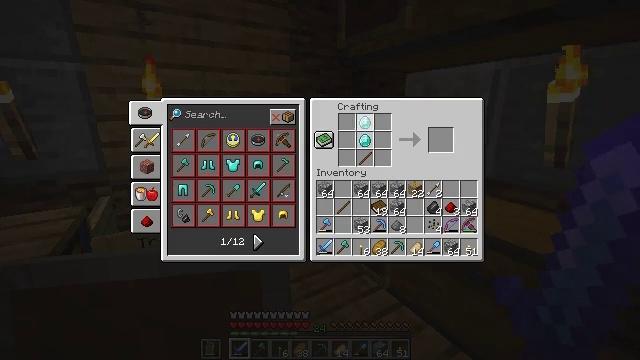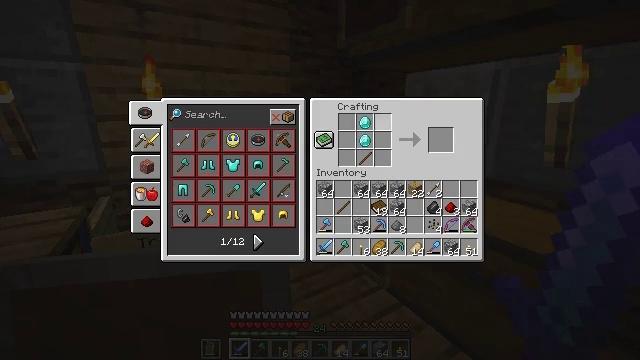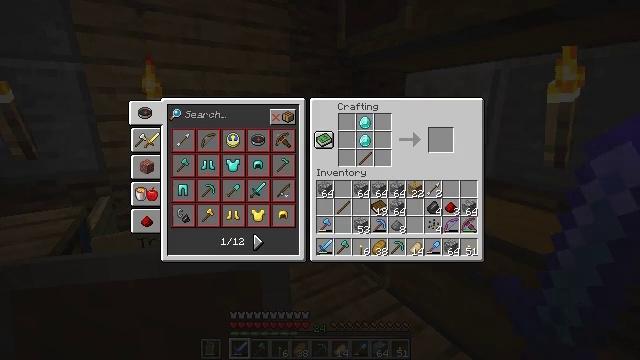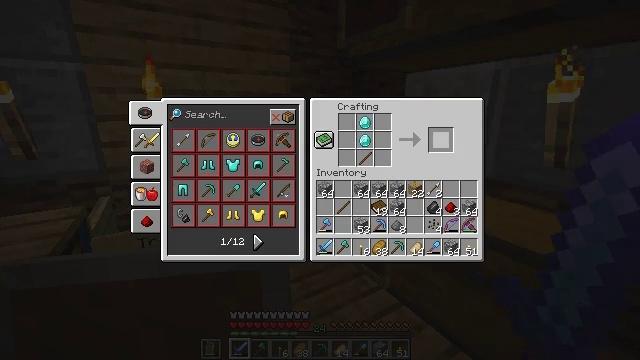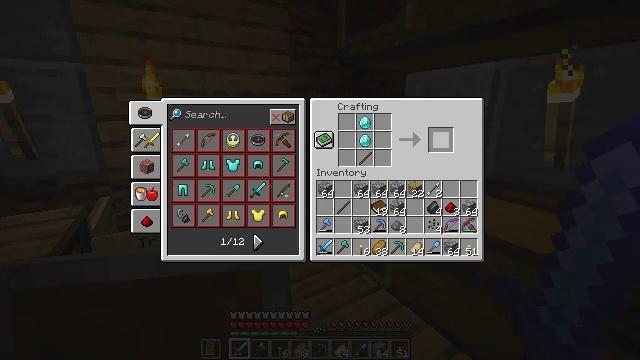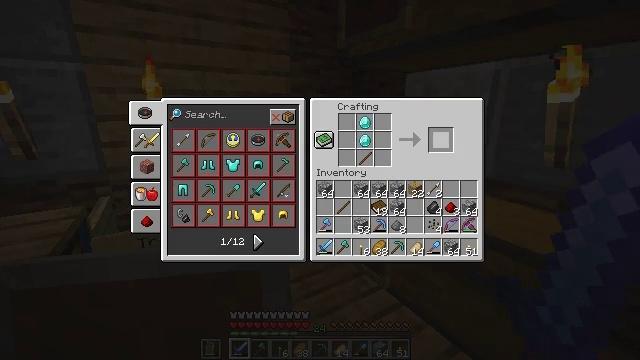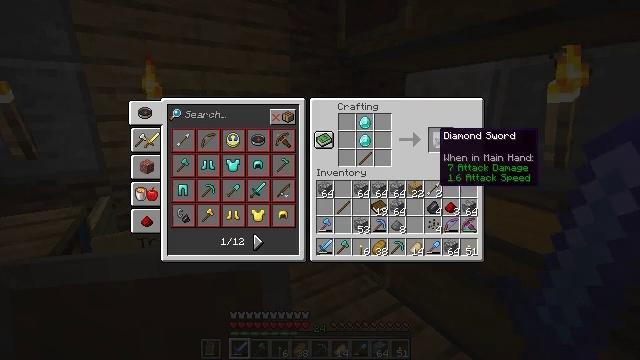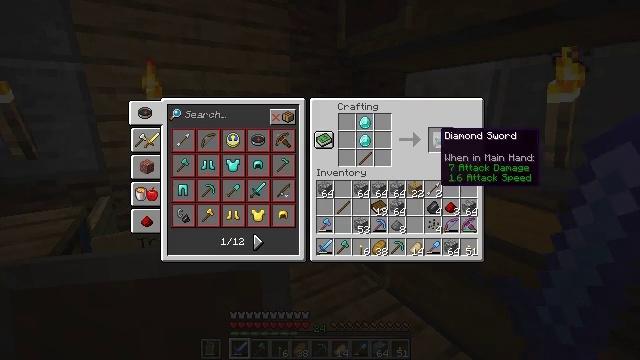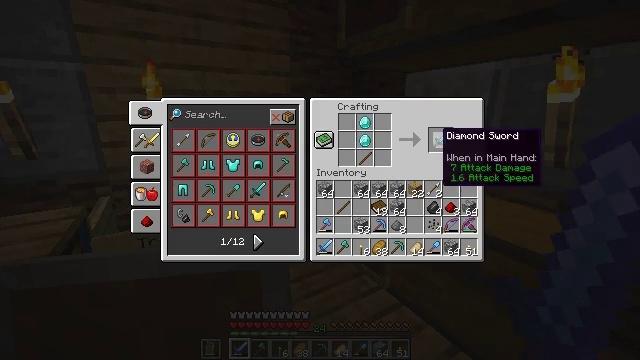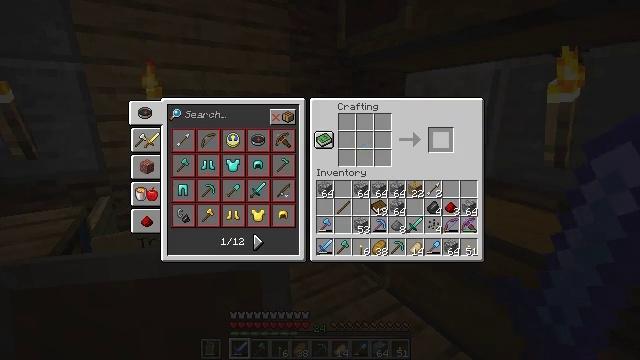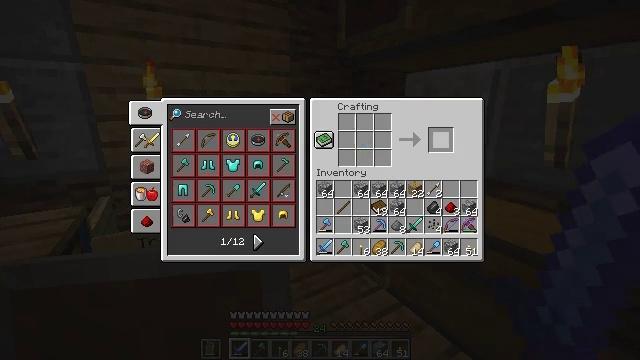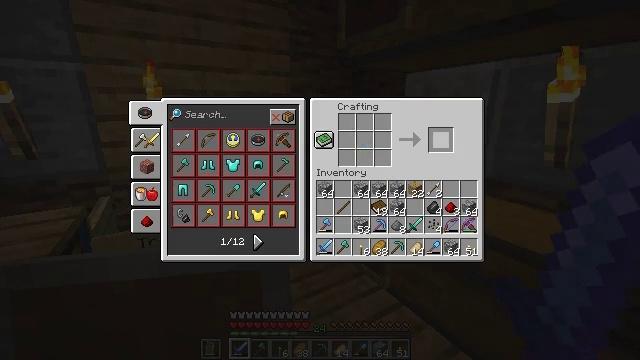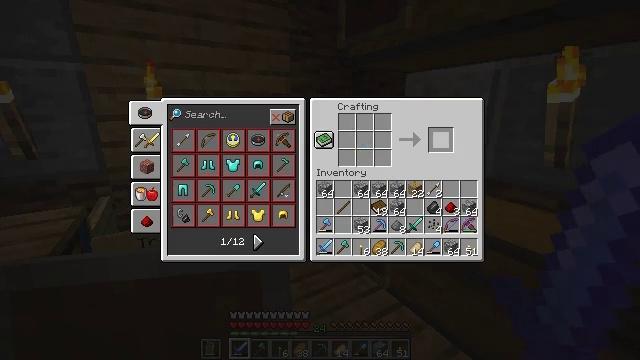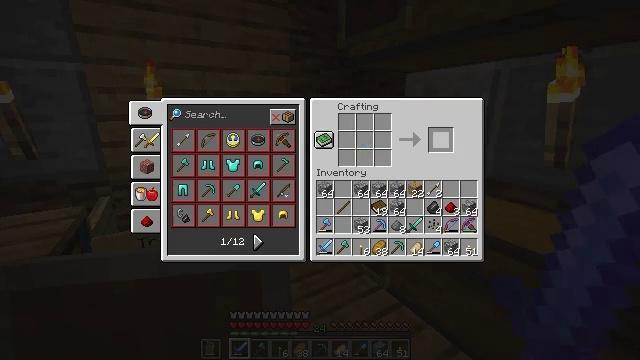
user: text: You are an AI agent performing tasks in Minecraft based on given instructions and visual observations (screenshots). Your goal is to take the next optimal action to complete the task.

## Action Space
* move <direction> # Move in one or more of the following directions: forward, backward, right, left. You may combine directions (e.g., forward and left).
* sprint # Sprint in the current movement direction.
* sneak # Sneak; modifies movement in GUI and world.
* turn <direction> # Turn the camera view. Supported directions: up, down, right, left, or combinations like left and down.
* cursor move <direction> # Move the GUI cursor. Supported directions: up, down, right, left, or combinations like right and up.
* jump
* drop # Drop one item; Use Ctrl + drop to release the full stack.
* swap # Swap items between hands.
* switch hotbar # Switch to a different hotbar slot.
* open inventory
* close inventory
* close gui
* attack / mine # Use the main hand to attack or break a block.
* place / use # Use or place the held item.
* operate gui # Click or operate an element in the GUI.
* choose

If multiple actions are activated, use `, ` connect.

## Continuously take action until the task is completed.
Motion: motion action
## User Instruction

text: Craft a diamond sword with diamonds and a stick.
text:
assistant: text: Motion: cursor move right and down
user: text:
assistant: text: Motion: cursor move right and down
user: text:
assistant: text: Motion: no_op
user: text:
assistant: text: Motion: sneak
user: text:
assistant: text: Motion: sneak
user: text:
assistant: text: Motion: sneak
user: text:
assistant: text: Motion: sneak
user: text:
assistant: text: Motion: sneak
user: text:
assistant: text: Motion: sneak, operate gui
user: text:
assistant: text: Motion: sneak, operate gui
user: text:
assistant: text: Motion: sneak
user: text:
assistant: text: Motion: sneak
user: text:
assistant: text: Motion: sneak
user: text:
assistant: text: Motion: sneak